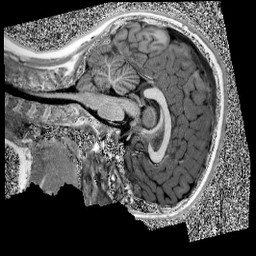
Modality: UNIT1
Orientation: sagittal
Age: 10
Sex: female
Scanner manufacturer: siemens
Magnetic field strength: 3 T
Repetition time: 4 s
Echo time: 0.00303 s